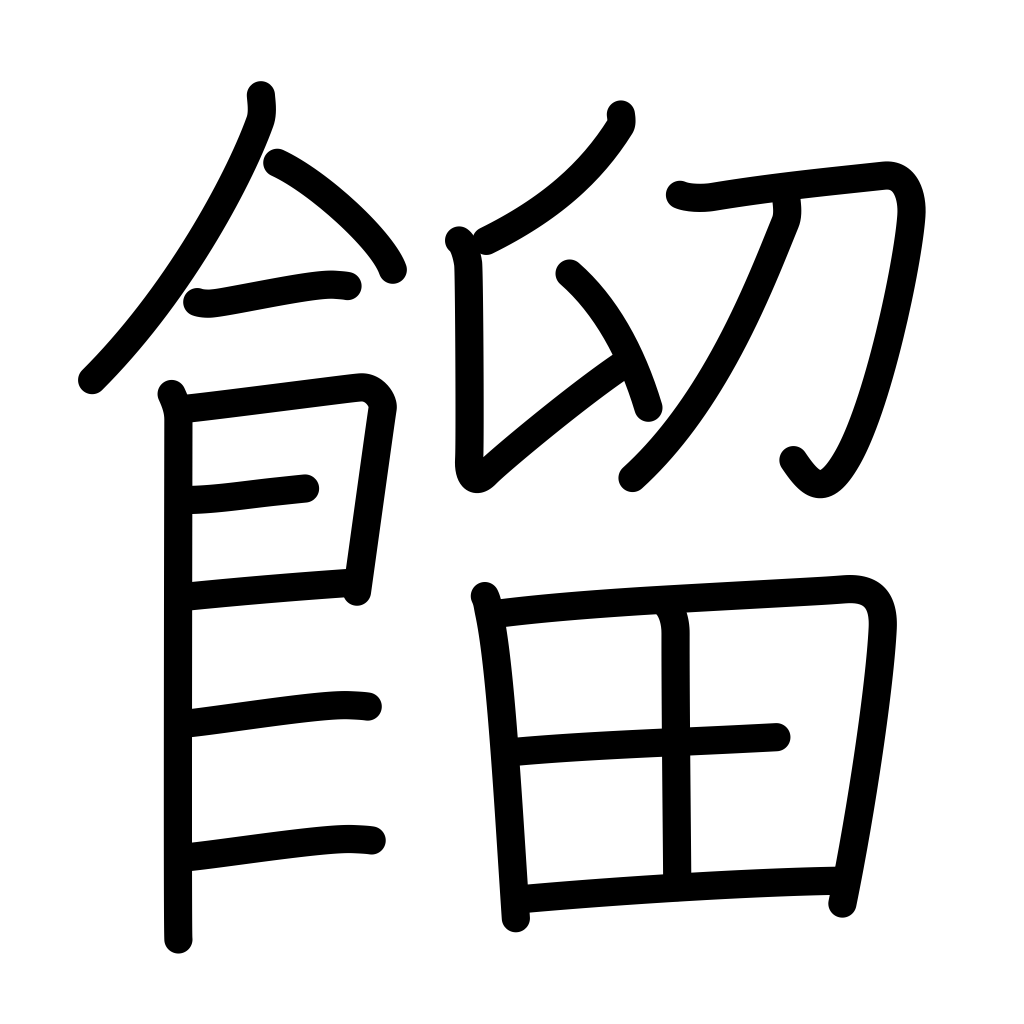
Meaning: steaming rice